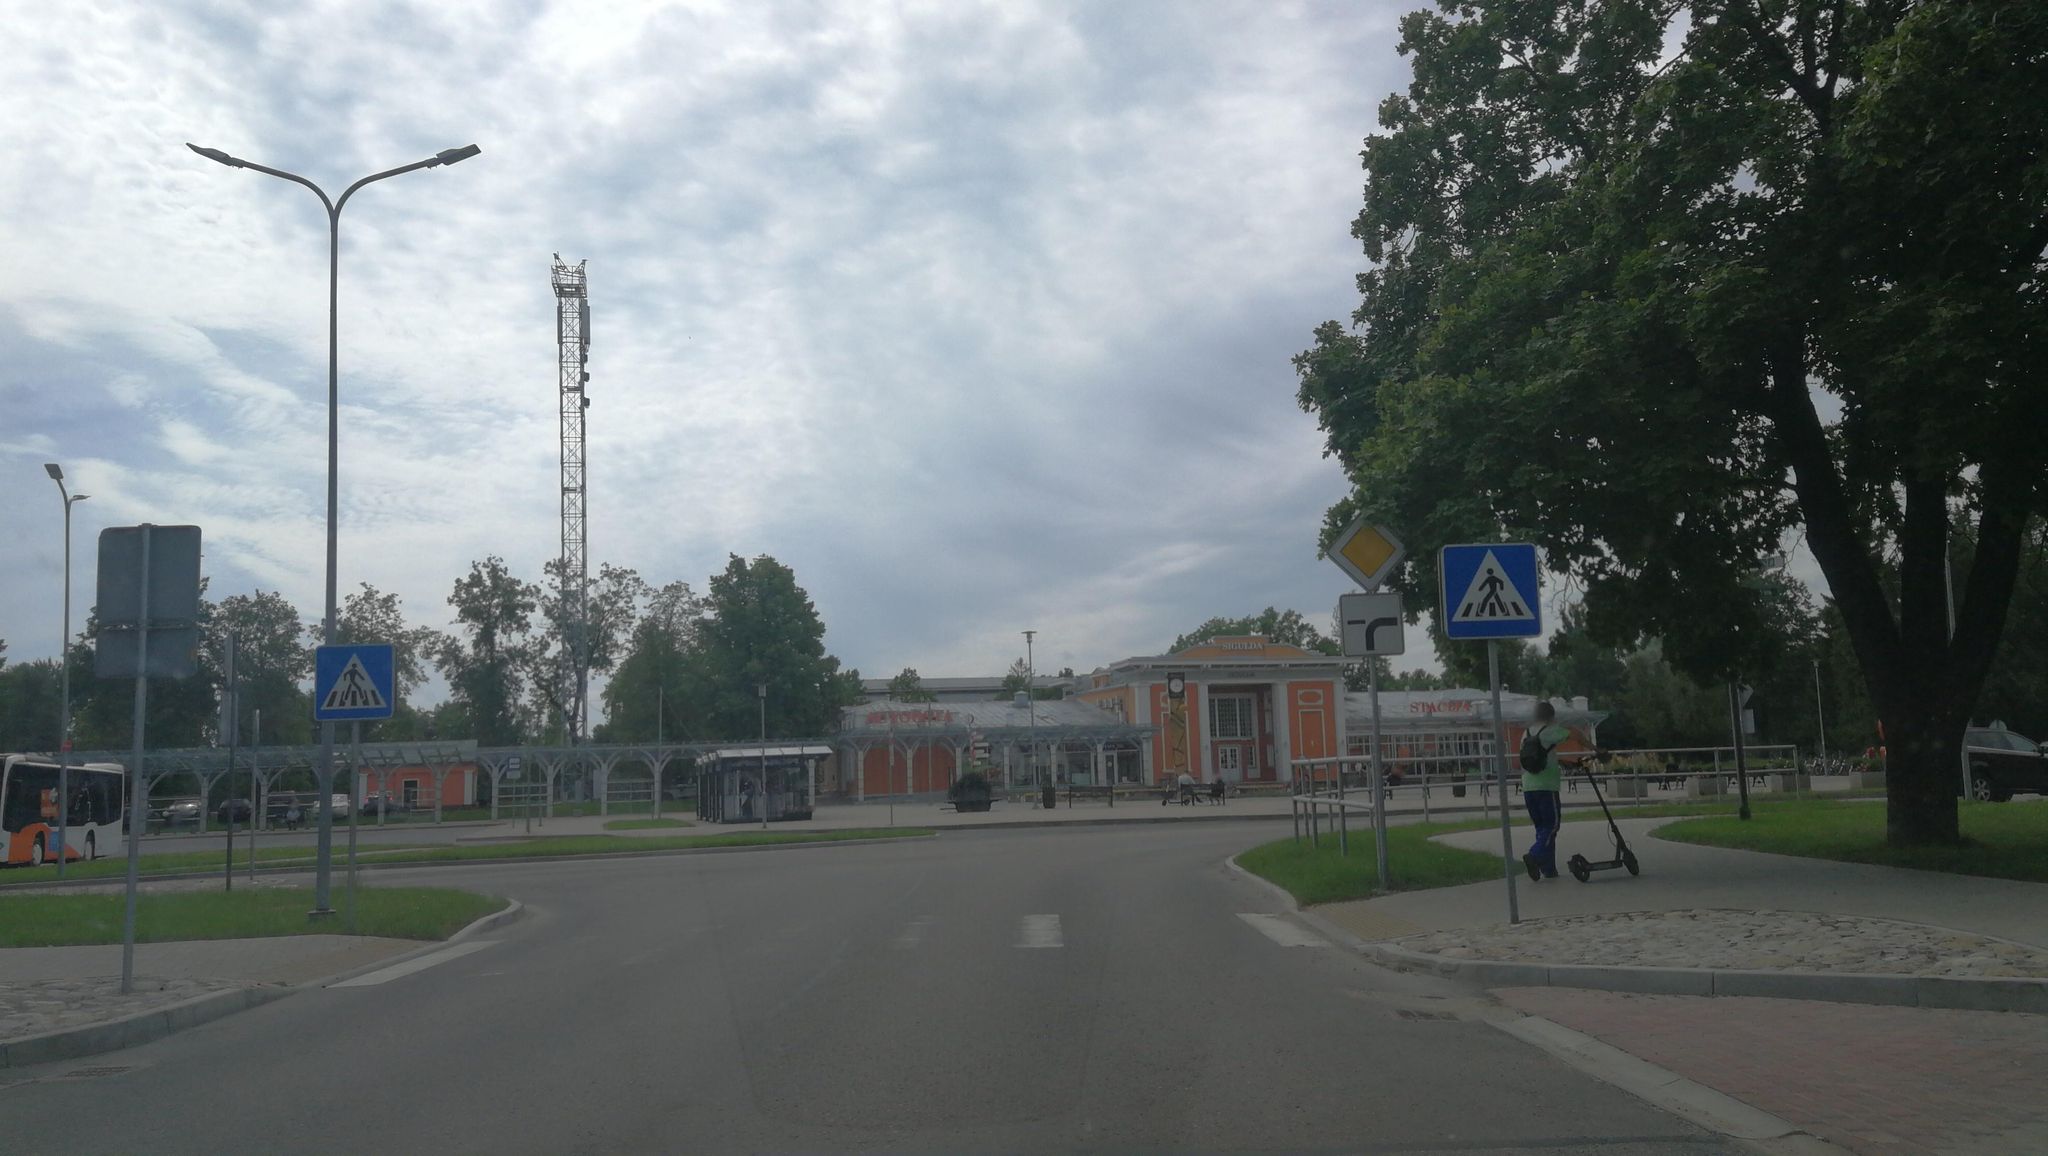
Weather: cloudy
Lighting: day
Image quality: good
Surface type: cycling surface
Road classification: primary
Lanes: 2.0
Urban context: rural cluster
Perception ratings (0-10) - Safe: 5.91, Lively: 5.06, Beautiful: 4.56, Boring: 4.22, Depressing: 7.21, Wealthy: 4.45